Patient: sex M, age 71
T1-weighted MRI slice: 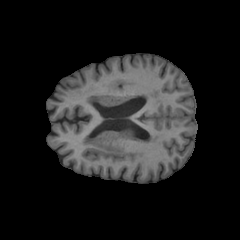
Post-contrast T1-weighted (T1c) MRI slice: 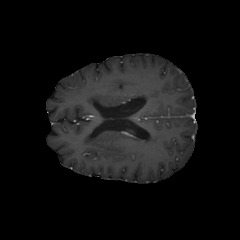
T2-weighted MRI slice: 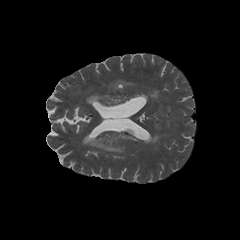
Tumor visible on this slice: yes
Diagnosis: Astrocytoma, IDH-wildtype
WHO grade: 2